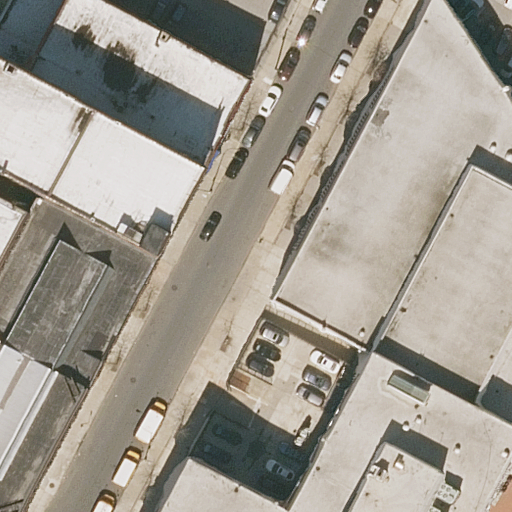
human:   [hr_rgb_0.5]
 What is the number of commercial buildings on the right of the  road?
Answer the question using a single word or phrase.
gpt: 0

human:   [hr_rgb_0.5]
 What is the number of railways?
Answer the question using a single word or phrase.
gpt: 0

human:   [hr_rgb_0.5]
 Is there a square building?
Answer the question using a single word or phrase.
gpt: no

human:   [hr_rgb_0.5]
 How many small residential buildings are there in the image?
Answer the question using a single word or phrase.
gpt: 3

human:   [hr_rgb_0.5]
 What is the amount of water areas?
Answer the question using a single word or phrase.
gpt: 0

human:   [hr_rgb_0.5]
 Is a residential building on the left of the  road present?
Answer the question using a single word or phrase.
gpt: yes

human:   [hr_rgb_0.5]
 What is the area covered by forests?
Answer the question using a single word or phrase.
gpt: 0m2

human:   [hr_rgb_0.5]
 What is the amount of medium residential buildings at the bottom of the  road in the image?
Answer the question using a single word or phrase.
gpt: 0

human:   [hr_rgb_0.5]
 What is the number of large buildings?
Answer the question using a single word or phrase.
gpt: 1

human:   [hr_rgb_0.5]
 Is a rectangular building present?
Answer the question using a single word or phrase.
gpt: yes

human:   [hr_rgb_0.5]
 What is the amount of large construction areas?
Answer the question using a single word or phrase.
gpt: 0

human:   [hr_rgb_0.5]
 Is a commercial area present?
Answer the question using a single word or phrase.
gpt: no

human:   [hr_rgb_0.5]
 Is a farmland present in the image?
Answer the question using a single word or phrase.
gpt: no

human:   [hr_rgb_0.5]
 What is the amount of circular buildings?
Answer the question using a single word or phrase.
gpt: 0

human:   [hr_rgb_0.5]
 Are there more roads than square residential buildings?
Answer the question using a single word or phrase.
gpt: yes

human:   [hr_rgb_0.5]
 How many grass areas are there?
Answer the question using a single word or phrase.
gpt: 0

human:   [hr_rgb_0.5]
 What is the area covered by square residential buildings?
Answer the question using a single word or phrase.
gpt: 0m2

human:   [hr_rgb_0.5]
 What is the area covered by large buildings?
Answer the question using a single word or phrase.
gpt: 1591m2

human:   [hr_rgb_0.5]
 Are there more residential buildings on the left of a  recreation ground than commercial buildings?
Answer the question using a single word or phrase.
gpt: no

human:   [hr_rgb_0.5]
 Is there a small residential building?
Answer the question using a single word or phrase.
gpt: yes

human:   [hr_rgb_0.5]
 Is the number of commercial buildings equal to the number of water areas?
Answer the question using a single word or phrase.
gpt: yes

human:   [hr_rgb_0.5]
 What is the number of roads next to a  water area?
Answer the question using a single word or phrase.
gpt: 0

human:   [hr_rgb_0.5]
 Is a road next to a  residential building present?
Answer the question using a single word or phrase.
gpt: yes

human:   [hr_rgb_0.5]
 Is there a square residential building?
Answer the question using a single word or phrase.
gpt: no

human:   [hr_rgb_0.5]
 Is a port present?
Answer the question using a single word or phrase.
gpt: no

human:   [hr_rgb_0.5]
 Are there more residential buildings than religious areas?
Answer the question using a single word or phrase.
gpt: yes

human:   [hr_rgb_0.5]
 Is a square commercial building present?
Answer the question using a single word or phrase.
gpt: no

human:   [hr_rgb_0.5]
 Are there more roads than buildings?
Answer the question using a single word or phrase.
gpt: no

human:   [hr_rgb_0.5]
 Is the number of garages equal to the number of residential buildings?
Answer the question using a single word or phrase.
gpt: no

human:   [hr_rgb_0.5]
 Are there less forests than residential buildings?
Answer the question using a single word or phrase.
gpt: yes

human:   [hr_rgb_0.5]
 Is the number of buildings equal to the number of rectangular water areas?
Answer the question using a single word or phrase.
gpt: no

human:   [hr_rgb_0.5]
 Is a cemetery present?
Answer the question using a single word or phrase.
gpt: no

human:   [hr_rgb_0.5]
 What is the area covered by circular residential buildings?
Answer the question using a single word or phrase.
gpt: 0m2

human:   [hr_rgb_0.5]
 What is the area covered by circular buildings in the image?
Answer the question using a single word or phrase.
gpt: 0m2

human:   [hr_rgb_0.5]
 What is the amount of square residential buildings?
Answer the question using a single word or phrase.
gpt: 0

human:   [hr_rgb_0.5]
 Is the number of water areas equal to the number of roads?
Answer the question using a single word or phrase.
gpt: no